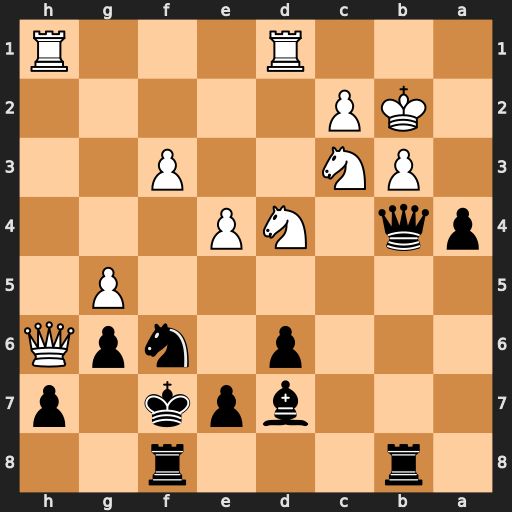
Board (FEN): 1r3r2/3bpk1p/3p1npQ/6P1/pq1NP3/1PN2P2/1KP5/3R3R
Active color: b
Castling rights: -
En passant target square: -
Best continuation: a3+ Ka2 Qxc3